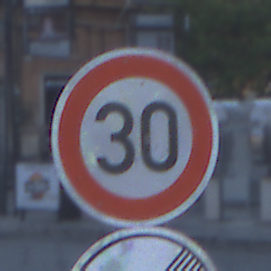
Verkehrszeichen: Geschwindigkeit30
Zusatzzeichen unten: EndeUeberholverbot
Umgebung: Outdoor, Urban
Tageszeit: SunriseSunset
Wetter: PartlyCloudy
Licht: Natural
Jahreszeit: NotSpecified
Kontrast: LowContrast